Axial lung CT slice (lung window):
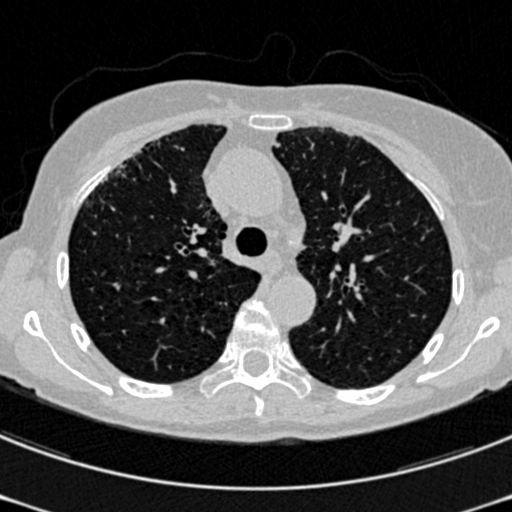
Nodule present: no